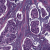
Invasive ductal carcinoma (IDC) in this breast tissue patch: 1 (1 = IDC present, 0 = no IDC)